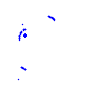
Particle: pion